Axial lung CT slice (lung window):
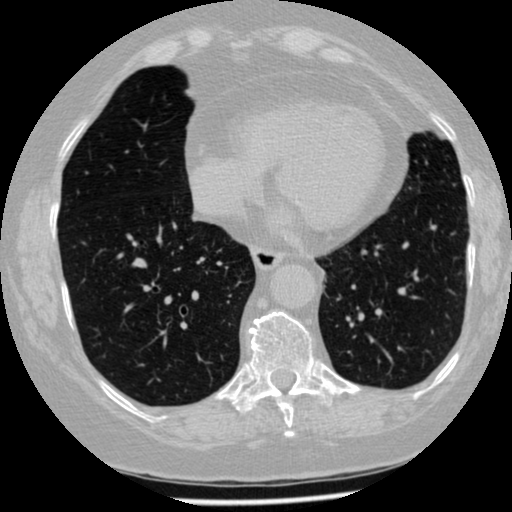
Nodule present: no